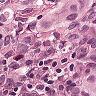
Metastatic tissue present: yes